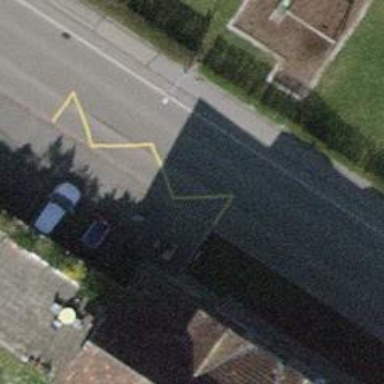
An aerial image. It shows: Bus stop with designated stop position for public transport.